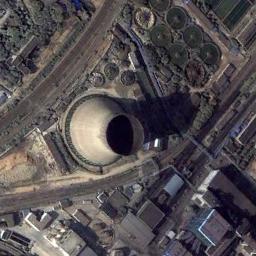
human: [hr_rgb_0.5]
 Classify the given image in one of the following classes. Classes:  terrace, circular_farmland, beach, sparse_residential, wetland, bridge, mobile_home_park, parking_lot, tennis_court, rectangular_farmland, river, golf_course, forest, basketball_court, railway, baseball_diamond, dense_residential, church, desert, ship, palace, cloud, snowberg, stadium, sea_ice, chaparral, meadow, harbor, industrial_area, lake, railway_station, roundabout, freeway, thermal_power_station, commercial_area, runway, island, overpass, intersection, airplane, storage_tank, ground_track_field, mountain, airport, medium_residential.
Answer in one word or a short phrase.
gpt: thermal_power_station